Question: I'm building an AngularJS application that shows and hides an element by transitioning its opacity. The element is also being rotated by applying a CSS keyframe animation. The problem I'm having is the transition or animation stutters.
When the element has an opacity of 1 and the transition fades it out to 0 then the element appears to go back a few frames. This is better demonstrated in a GIF. You can see it jump back just before the opacity changes.

This is my CSS.
'''
.square {
width: 100px;
height: 100px;
margin: 50px;
background: black;
}
.appear.ng-hide-add {
-webkit-transition: opacity 300ms linear;
opacity: 1;
}
.appear.ng-hide-add.ng-hide-add-active {
opacity: 0;
}
.appear.ng-hide-remove {
-webkit-transition: opacity 300ms linear;
opacity: 0;
}
.appear.ng-hide-remove.ng-hide-remove-active {
opacity: 1;
}
@-webkit-keyframes rotate {
from {
-webkit-transform: rotate(0deg);
}
to {
-webkit-transform: rotate(360deg);
}
}
.rotate {
-webkit-animation: rotate 1.5s infinite linear;
}
'''
This is my HTML.
'''
<div ng-app="app" ng-init="show = true">
<p>Toggle the opacity of the square. Sometimes the rotation is interrupted when the opacity transitions from 1 to 0.</p>
<button ng-click="show =!show">Toggle</button>
<div class="square appear rotate" ng-show="show"></div>
</div>
'''
You can play with the whole thing in this <URL>. Hoping someone can point me in the right direction.
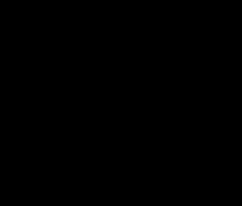
Answer: Here's one more workaround just for the fun of it. Slightly less ugly than the first one I suggested. Change the box background color opacity: <URL>
HTML:
'''
<div ng-app="app" ng-init="show = true">
<button ng-click="show = !show">Toggle</button>
<div class="square appear rotate" ng-class="{'hidden': !show}"></div>
</div>
'''
CSS:
'''
.square {
width: 100px;
height: 100px;
margin: 50px;
-webkit-transition: background 300ms linear;
background: black;
}
.square.hidden {
background: rgba(0, 0, 0, 0);
}
'''
I'm using 'rgba' to set the background opacity. Just setting the background to 'white' would also have worked in this simple case.